Question: I am binding a dictionary to a ComboBox ItemSource. Everything binds properly, however when I run the program, click on the drop down, then click on the item...nothing happens.
Other useful information, when I click the text of each item, i can see a faint box/border around the text. If I click inside the box, nothing happens. If I click outside the box, things work as expected. Thoughts?
My xaml code:
'''
<ComboBox Name="PayloadDrop">
<ComboBox.ItemTemplate>
<ItemContainerTemplate>
<ComboBoxItem Tag="{Binding Path=Key}"
Content="{Binding Path=Value}" />
</ItemContainerTemplate>
</ComboBox.ItemTemplate>
</ComboBox>
'''
And my code behind:
'''
Dim PayloadDictionary As New Dictionary(Of Int16, String) From _
{{0, "Some payload text"}, {1, "Path to a payload file"}}
PayloadDrop.ItemsSource = PayloadDictionary
'''
Below is a screenshot of what my combo box looks like...

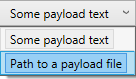
Answer: I've never had much experience with ItemContainerTemplate, but as far as I understand, the case will be the same with DataTemplate. (There is no mention of Resources or MenuBase or StatusBar)
You have collection of KeyValuePair items as ItemsSource. KeyValuePair is not ComboBoxItem, so ComboBox decides to create container for it - ComboBoxItem. This container needs a way to display item data, and you have set ItemTemplate for that, as a result ComboBoxItem is created inside container. So, you have ComboBoxItem inside ComboBoxItem. External ComboBoxItem is connected with ComboBox, so ComboBox recieves clicks. Internal ComboBoxItem is displayed with faint border and is disconnected, so there is no reaction to click events.
There are two possible ways to change your xaml: either use correct DataTemplate for ItemTemplate, or Style for ItemContainerStyle. As I understand, your task is to display Value but preserve information about Key (ID of some kind) as well, so you should use correct DataTemplate:
'''
<ComboBox x:Name="PayloadDrop">
<ComboBox.ItemTemplate>
<DataTemplate>
<TextBlock Text="{Binding Value, Mode=OneTime}"/>
</DataTemplate>
</ComboBox.ItemTemplate>
</ComboBox>
'''
In this case ComboBox will display only value. You can access it with SelectedValue property. SelectedItem property will contain underlying KeyValuePair. Since KeyValuePair does not implement INotifyPropertyChanged, it is essential to use Mode=OneTime to evade memory leaks.